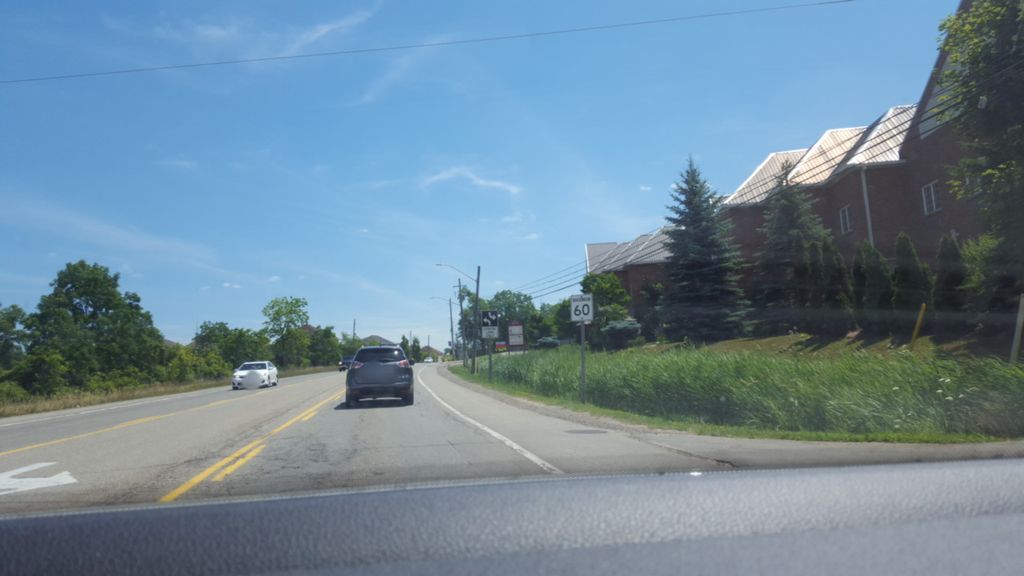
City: hamilton